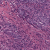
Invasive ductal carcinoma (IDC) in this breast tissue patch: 1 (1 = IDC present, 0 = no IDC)